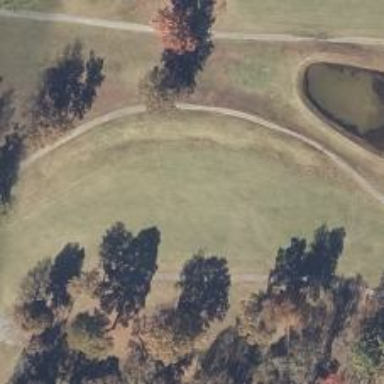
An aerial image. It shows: Golf hole.